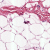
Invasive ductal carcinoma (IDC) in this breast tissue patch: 0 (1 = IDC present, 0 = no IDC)